Question: I've created a custom button for my application by extending Jbutton, and I've got it to paint the way I want, but for some reason, even though I call 'setMargin()' in the constructor, the buttons have 0 margin, like so:

Is there something I'm doing wrong in my code? How is it that standard JButtons have margins, but my custom buttons don't?
The java code for my button:
'''
public class CToolbarButton extends JButton
{
private static final Dimension SIZE = new Dimension(48, 48);
private static final int MARGIN_VAL = 50;
private static final Insets MARGIN = new Insets(MARGIN_VAL, MARGIN_VAL, MARGIN_VAL, MARGIN_VAL);
private static final Color FILL_NORM = Color.GRAY;
private static final Color FILL_ACTIVE = new Color(FILL_NORM.getRed()-25, FILL_NORM.getGreen()-25, FILL_NORM.getBlue()-25);
private static final Color BORDER_NORM = Color.BLACK;
private static final Color BORDER_ACTIVE = Color.YELLOW;
public CToolbarButton()
{
super();
setContentAreaFilled(false);
setFocusable(false);
setMargin(MARGIN);
}
@Override
public void paintComponent(Graphics g)
{
if (getModel().isArmed())
{
g.setColor(FILL_ACTIVE);
}
else
{
g.setColor(FILL_NORM);
}
g.fillRect(0, 0, getWidth(), getHeight());
}
@Override
public void paintBorder(Graphics g)
{
if (getModel().isArmed())
{
g.setColor(BORDER_ACTIVE);
}
else
{
g.setColor(BORDER_NORM);
}
g.drawRect(0, 0, getWidth(), getHeight());
}
@Override
public boolean contains(int x, int y)
{
return (x >= 0 &&
x <= getWidth() &&
y >= 0 &&
y <= getHeight());
}
@Override
public Dimension getPreferredSize()
{
return SIZE;
}
@Override
public Dimension getMinimumSize()
{
return SIZE;
}
@Override
public Dimension getMaximumSize()
{
return SIZE;
}
}
'''
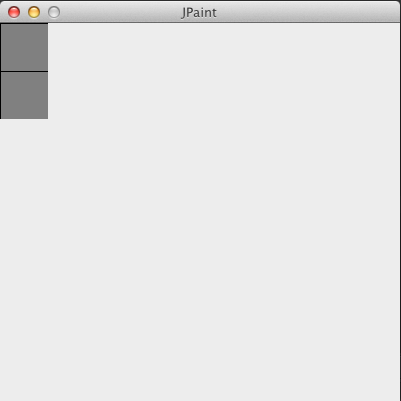
Answer: Instead of trying to override the paint method for the button, I'm just going to use images to simulate different looks for buttons instead.